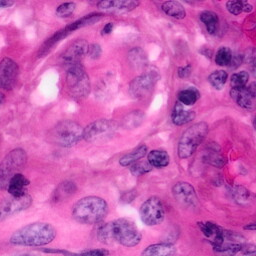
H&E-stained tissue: Pancreatic